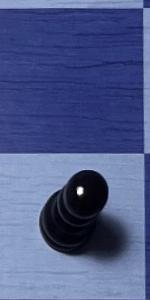
Label: Pawn_Black